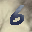
Label: 6